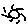
Label: sun